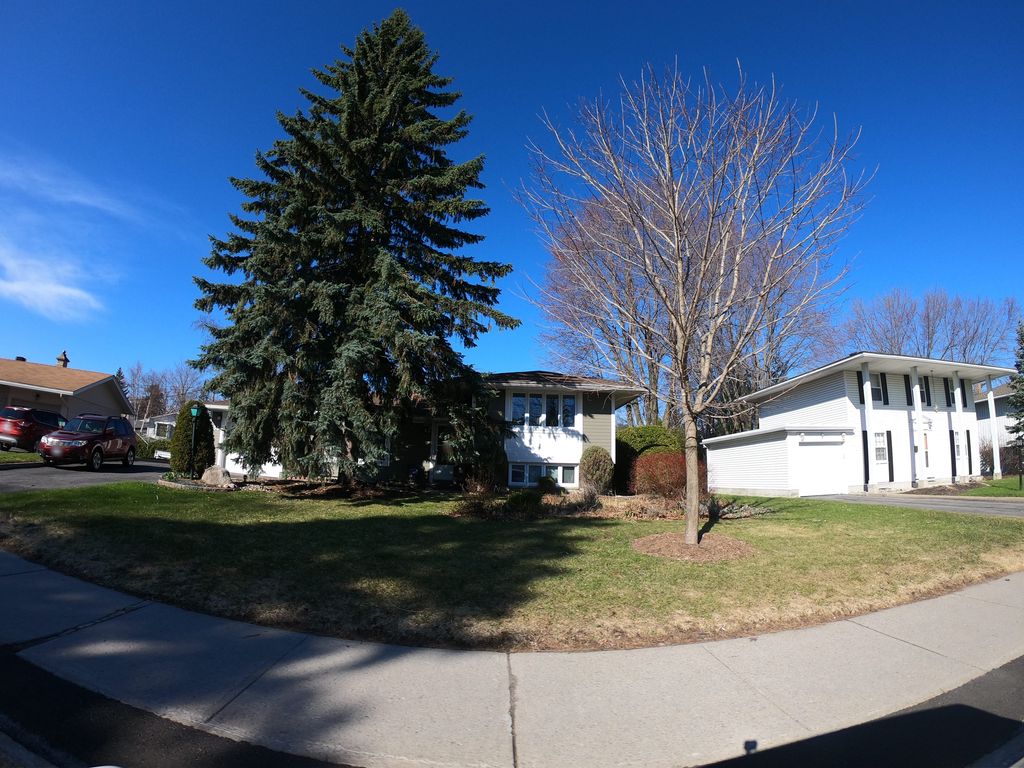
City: ottawa-gatineau